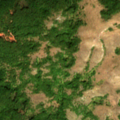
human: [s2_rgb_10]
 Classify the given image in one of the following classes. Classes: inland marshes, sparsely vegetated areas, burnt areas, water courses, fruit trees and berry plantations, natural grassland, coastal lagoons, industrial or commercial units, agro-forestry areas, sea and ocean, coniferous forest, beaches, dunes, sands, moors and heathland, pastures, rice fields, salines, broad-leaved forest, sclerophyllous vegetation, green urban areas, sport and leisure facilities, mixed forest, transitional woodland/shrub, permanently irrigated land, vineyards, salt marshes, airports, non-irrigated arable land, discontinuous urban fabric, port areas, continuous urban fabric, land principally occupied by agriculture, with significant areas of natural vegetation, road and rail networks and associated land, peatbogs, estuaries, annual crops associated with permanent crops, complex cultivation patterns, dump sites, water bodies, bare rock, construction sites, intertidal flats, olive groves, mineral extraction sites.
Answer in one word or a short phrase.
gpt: broad-leaved forest, natural grassland